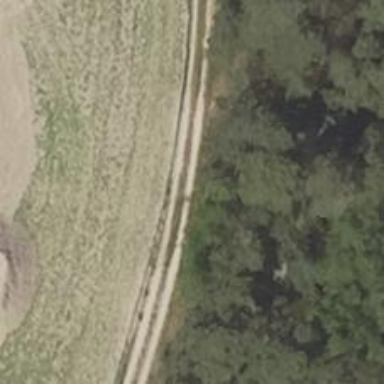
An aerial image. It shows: Dirt track road with grade 3 tracktype.